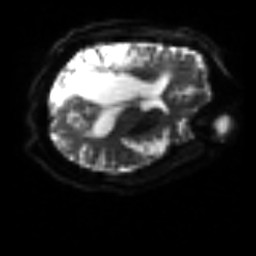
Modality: sbref
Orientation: axial
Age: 65
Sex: female
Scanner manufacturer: siemens
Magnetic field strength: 3 T
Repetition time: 3.2 s
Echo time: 0.081 s